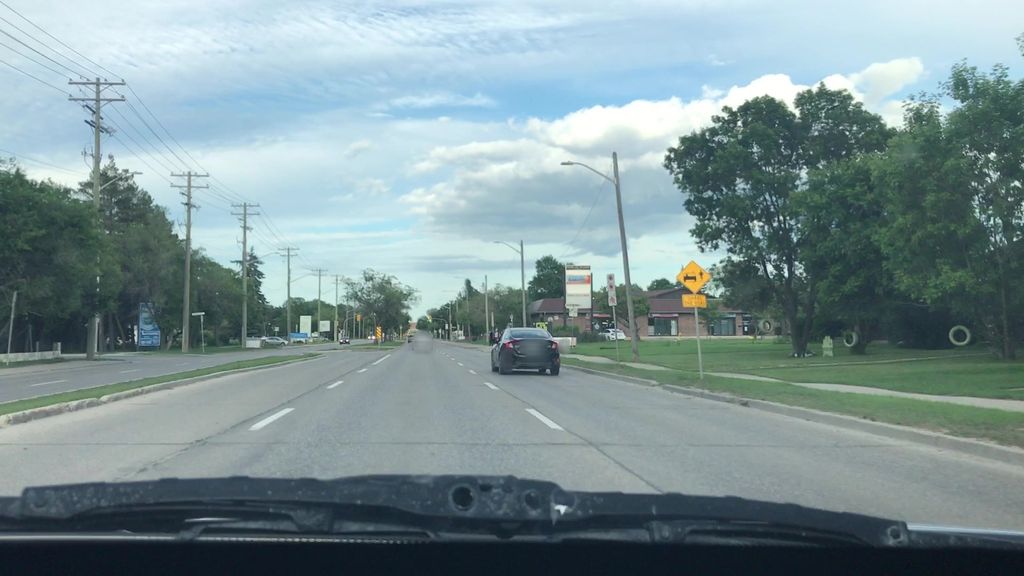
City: winnipeg